Question: The following C++ code:
'''
ofstream out("File.txt");
const char *str = "0
1
2
";
out << str;
'''
Creates following file (File.txt above):

Why is there extra CR's and LF's? My platform is Windows 7 and compiler VS 2013.
The situation above will cause problem with another of my program that will parse this file line by line and that program assumes that every line will contain data. I could remove empty lines but I want to understand why when 'str' is saved, there are extra CR's and LF's.
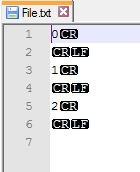
Answer: '
' outputs the platform-specific newline, in this case each '
' is written as a '
'. You do not need to manually add your own '
', that is the source of the duplication.